Aerial crown-view tile of a tropical tree (Barro Colorado Island, Panama), acquired 20250217:
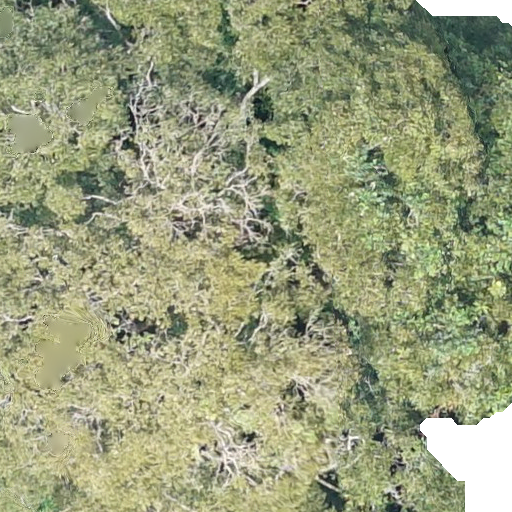
Species: Dipteryx oleifera
GBIF accepted scientific name: Dipteryx oleifera
Crown area: 616.48 m²